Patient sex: M
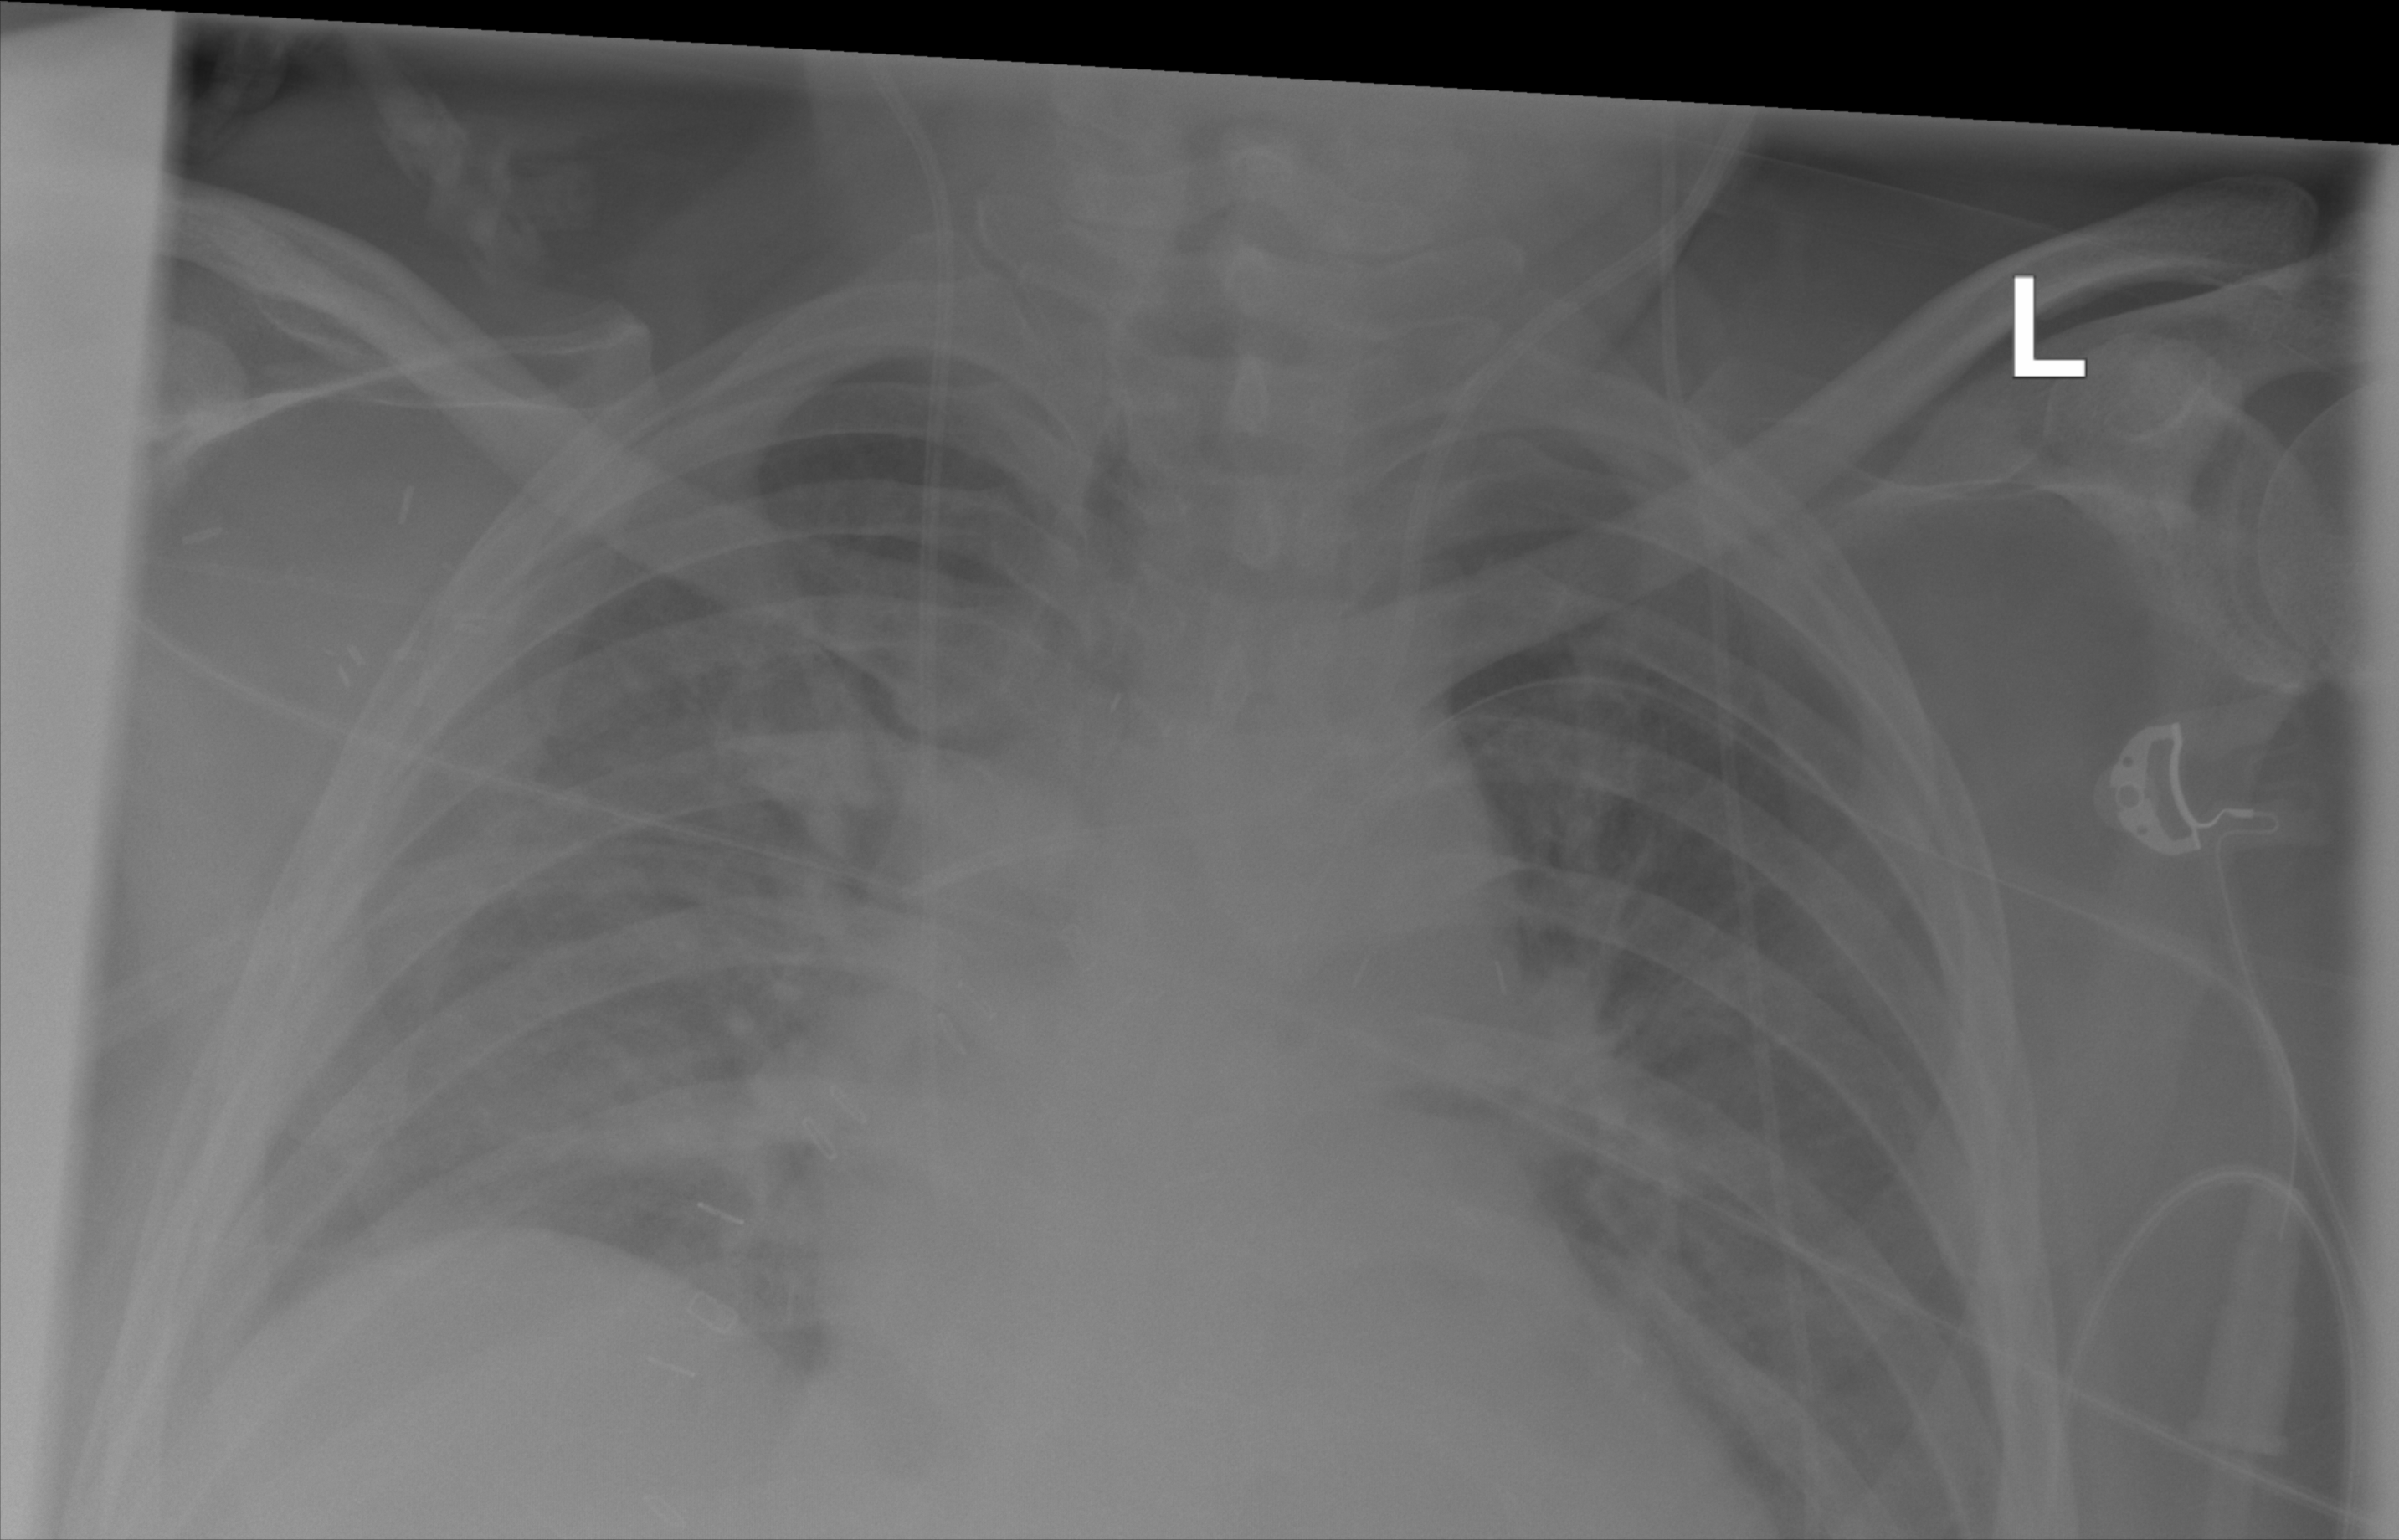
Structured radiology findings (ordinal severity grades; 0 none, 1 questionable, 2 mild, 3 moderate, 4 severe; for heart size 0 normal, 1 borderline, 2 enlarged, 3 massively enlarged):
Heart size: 2
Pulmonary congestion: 2
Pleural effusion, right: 2
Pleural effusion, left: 0
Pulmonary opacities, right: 0
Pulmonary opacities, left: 0
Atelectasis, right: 0
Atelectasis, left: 0